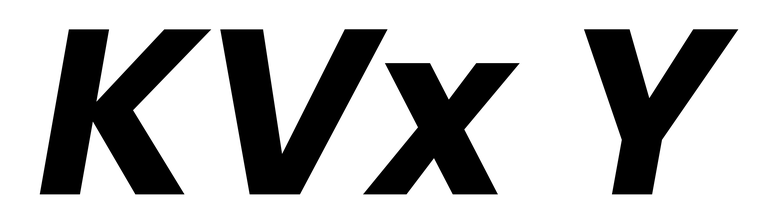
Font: Poppins-BoldItalic